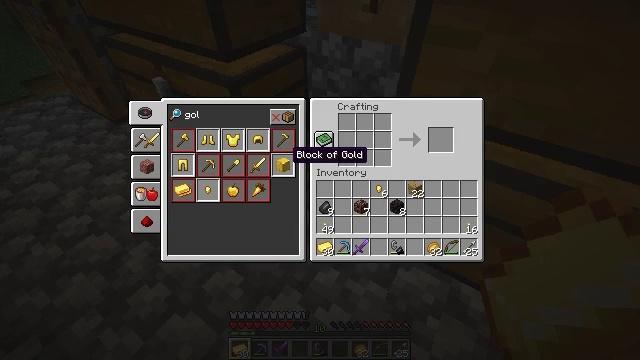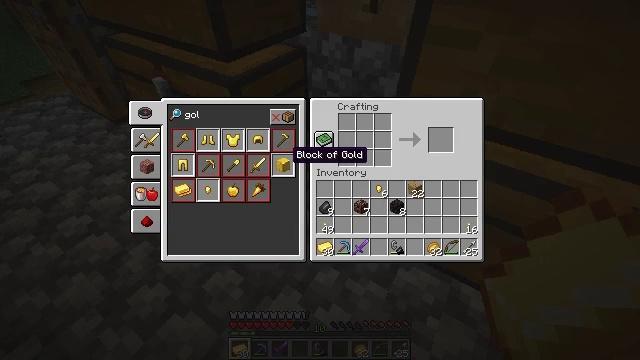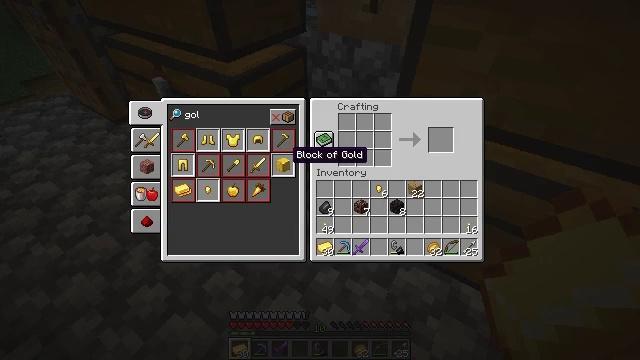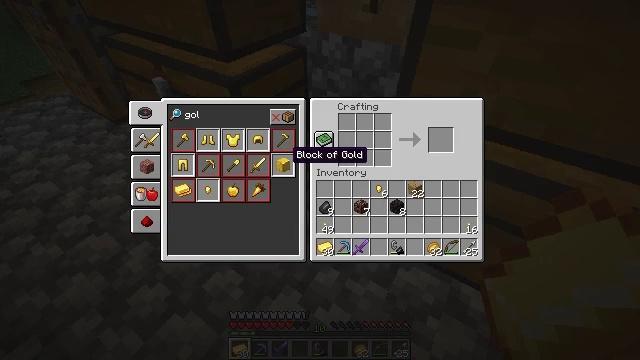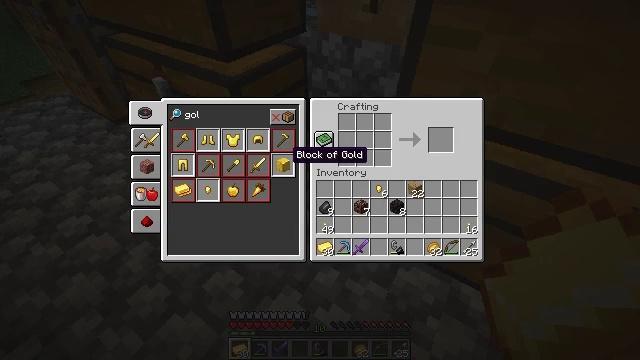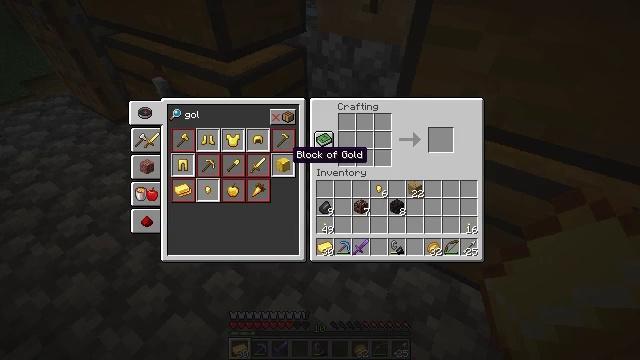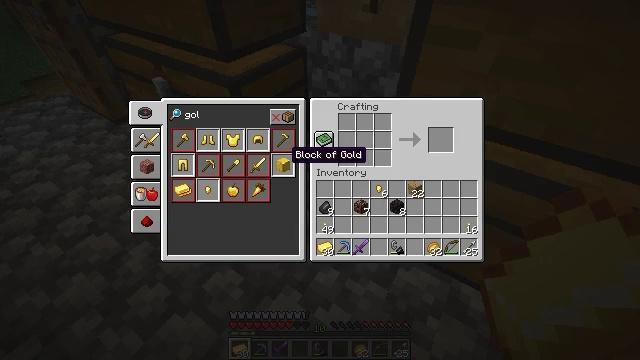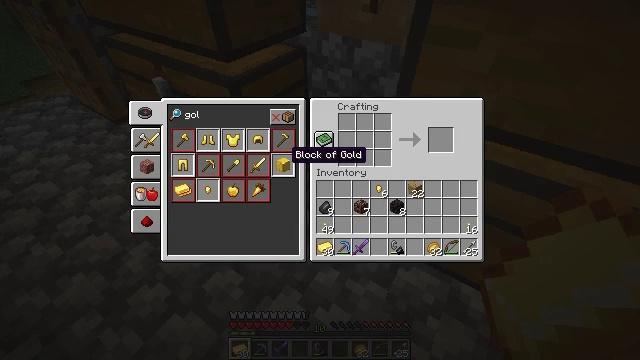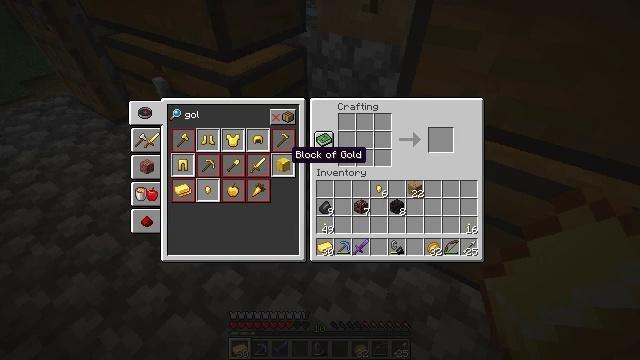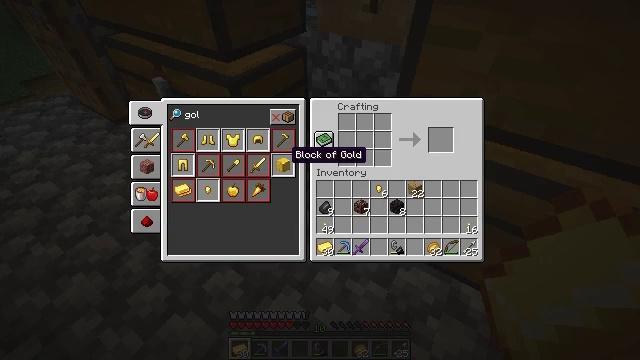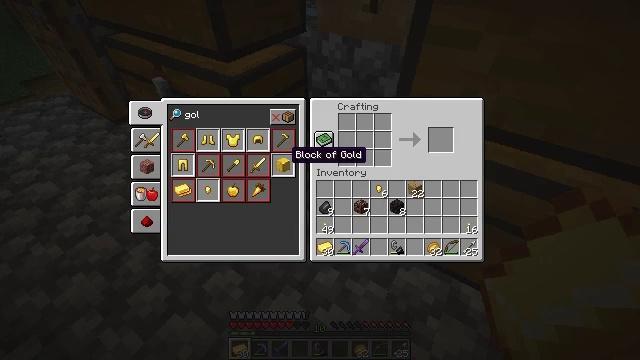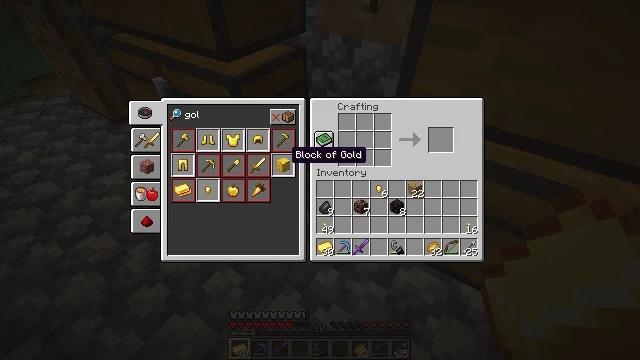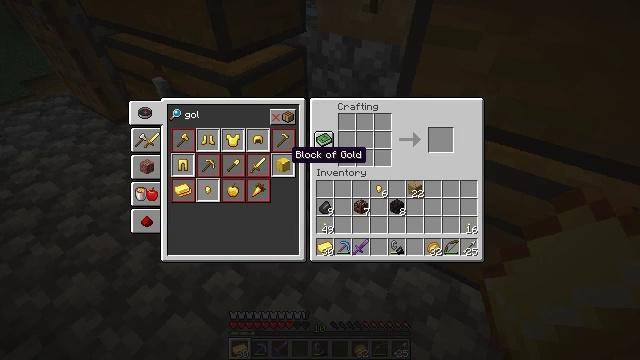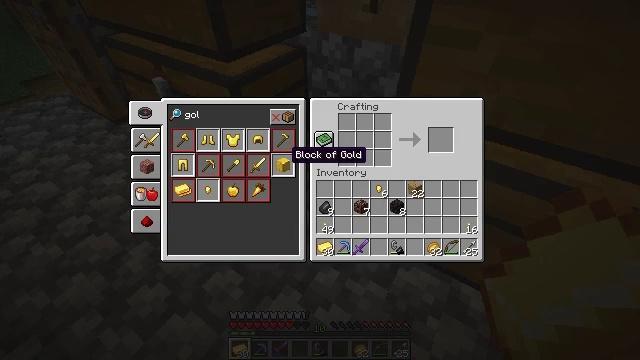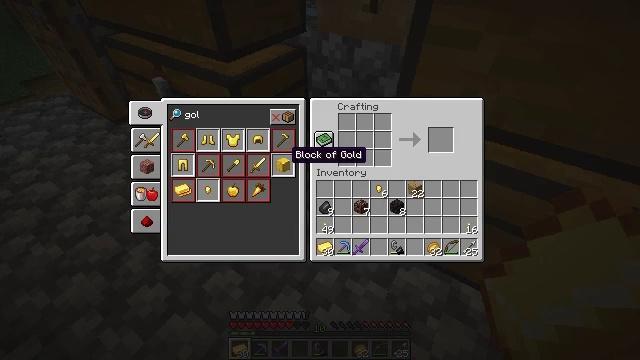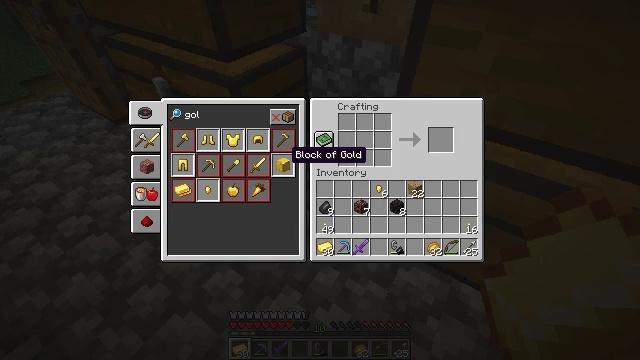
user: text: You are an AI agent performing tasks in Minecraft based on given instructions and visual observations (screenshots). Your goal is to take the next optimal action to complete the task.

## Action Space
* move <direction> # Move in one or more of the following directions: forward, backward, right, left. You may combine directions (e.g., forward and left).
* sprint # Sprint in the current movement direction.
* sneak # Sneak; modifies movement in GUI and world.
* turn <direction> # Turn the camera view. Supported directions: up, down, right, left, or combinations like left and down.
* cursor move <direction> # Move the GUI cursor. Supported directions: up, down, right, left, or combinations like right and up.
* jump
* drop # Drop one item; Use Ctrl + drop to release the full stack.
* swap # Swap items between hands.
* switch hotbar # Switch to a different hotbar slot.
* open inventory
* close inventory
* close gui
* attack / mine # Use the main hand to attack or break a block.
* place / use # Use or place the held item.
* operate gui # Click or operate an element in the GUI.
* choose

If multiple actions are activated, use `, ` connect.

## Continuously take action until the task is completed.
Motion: motion action
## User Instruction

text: Make a gold block by filling the crafting grid with gold ingots.
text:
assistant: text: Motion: sneak
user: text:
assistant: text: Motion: no_op
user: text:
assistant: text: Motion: no_op
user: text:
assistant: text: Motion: no_op
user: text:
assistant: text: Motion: no_op
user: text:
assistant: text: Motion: no_op
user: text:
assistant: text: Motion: no_op
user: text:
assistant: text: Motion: no_op
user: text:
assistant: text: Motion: no_op
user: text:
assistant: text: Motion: no_op
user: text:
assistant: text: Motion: no_op
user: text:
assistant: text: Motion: no_op
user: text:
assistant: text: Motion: no_op
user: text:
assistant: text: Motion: no_op
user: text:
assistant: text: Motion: no_op
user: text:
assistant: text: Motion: no_op
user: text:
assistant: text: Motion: no_op
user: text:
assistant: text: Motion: no_op
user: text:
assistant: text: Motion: no_op
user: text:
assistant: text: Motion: no_op
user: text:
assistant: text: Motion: no_op
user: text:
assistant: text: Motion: no_op
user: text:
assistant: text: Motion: no_op
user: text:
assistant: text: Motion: no_op
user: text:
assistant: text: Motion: no_op
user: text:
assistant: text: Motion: no_op
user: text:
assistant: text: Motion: no_op
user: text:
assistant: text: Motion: no_op
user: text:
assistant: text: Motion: no_op
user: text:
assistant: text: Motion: no_op